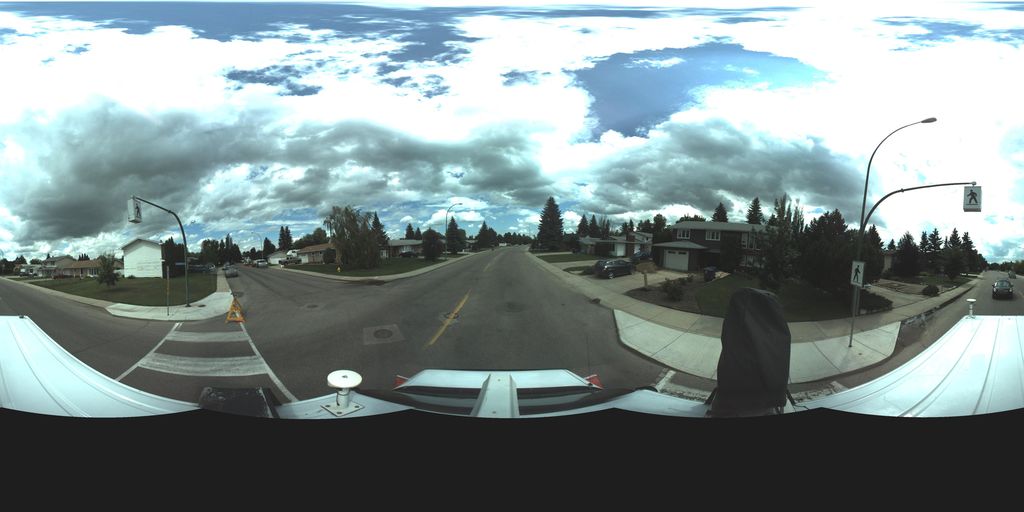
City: saskatoon